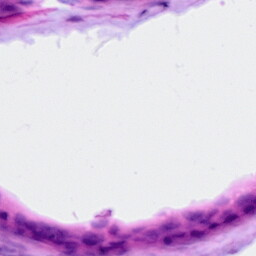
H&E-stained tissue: Ovarian